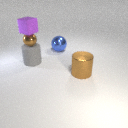
small brown metal sphere above large gray rubber cylinder